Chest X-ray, AP view. Patient: 25 years old, sex M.
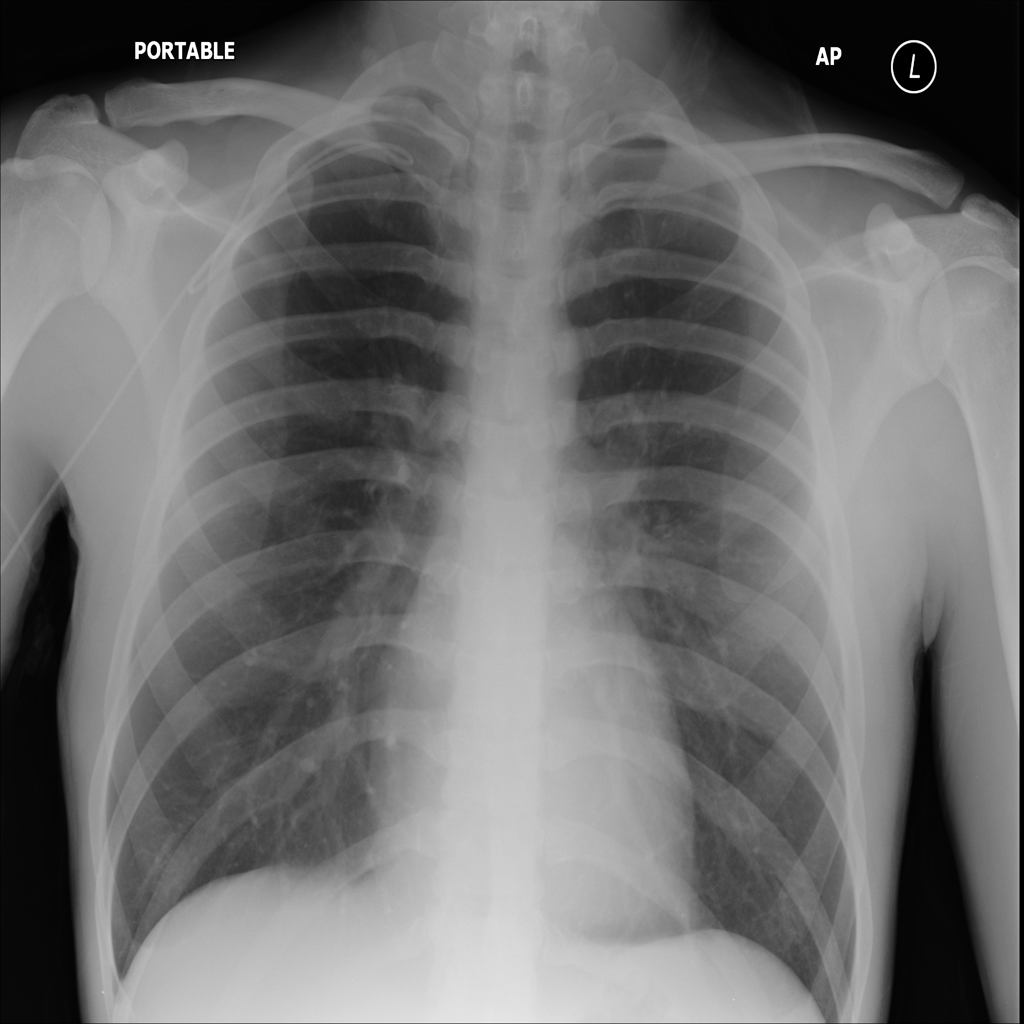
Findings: No Finding